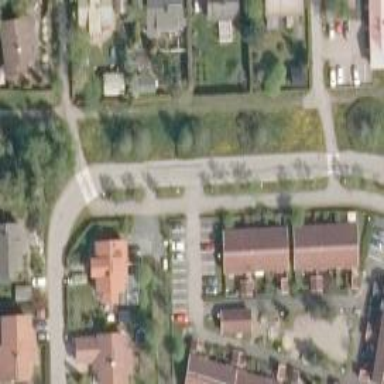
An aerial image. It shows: Cycleway.